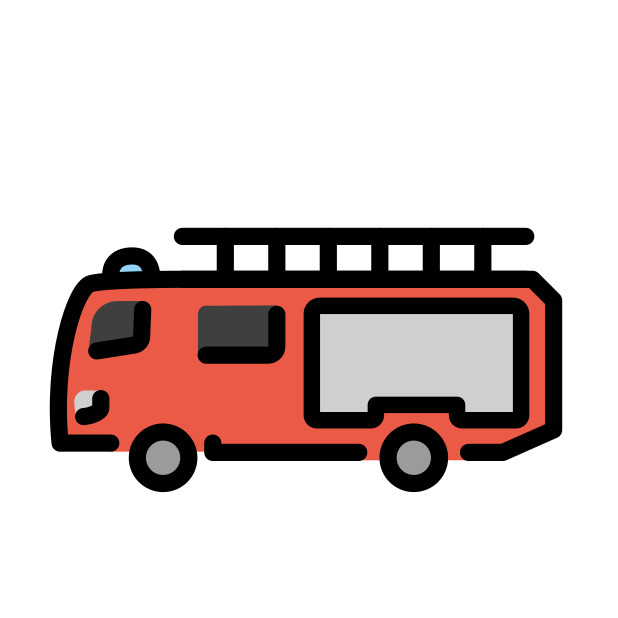
Emoji: 🚒
Name: fire engine
Unicode: 0x1f692